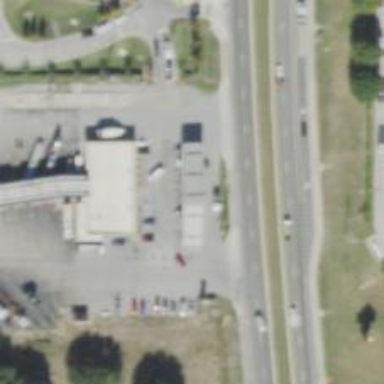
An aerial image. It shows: Convenience shop.